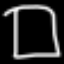
Label: square